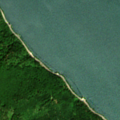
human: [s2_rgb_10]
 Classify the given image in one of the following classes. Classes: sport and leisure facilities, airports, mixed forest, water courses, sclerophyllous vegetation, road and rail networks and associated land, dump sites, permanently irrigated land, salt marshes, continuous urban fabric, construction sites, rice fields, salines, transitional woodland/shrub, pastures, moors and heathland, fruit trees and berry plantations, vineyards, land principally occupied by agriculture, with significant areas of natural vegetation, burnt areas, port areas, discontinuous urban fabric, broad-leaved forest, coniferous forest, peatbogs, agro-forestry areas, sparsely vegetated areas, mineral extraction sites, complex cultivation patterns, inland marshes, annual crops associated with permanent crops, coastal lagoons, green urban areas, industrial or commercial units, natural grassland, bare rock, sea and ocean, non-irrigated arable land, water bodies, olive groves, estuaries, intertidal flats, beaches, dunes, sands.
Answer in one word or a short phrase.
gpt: discontinuous urban fabric, mixed forest, water bodies